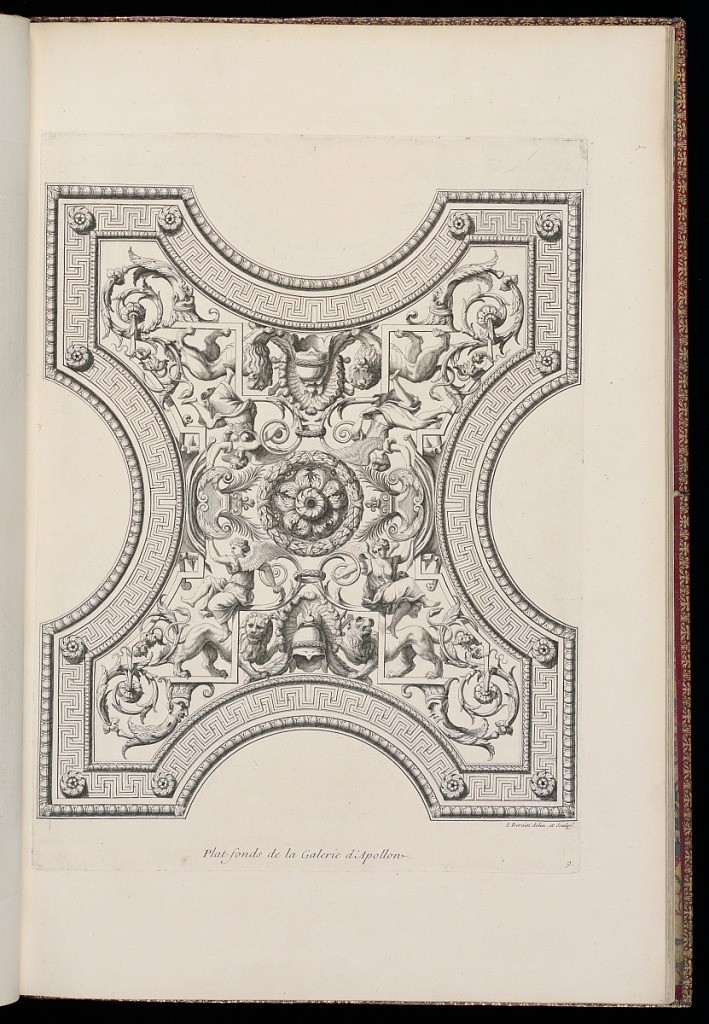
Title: Plat-fonds de la Galerie d’Apollon
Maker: Jean Bérain the Younger, French, 1674 – 1726
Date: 1710
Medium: Etching on laid paper
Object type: Bound print
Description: Ninth plate from a series of prints depicting the ornament and interiors of the King's apartment at the Royal palaces of the Louvre and the Tuileries, part of the Cabinet du Roi (King's Cabinet) series published by the Imprimerie Royale. The plate illustrates a section of the ceiling from the Gallery of Apollo at the Louvre. The ceiling features a Greek border and ornamented with grotesque and arabesque motifs, with helmets, lions, angels, rosettes, foliage, flowers, acanthus leaves, and a central floral and acanthus leaf rosette. The plate is titled, signed, and numbered.